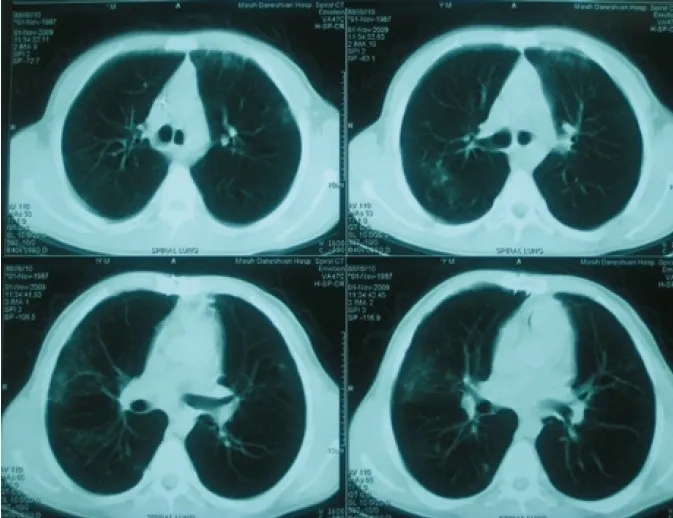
Lung spiral CT on November 1, 2009, showing incidental finding of an infiltration.
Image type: radiology (ct)